Question: Consider the following graph:

nodes 1 to 6 are connected with a transition edge that have a direction and a volume property (red numbers). I'm looking for the right algorithm to find paths with a high volume. In the above example the output should be:
1. Path: [4,5,6] with a minimal volume of 17
2. Path: [1,2,3] with a minimal volume of 15
I've looked at <URL> but I'm not sure it's the right approach.
Any resources, comments or ideas would be appreciated.
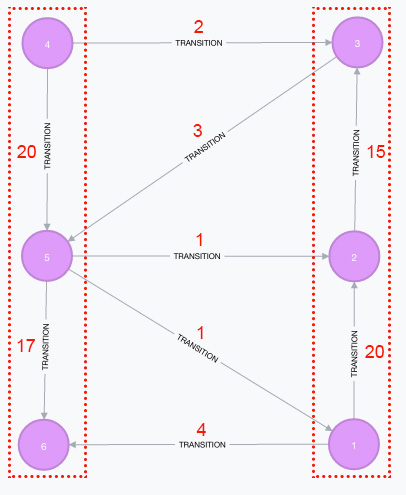
Answer: In the comments, you clarify that you are looking for "beaten" paths. I am assume this means that you are trying to contrast the paths with the average; for instance, looking for paths which can support weight at least e*w, where 0<e and w is the average edge weight. (You could have any number of contrast functions here, but the function you choose does not affect the algorithm.)
Then the algorithm to find all paths that meet this condition is incredibly simple and only takes O(m) time:
1. Loop over all edges to find the average weight. (Takes O(m) time.)
2. Calculate the threshold based on the average. (Takes O(1) time.)
3. Remove all edges which do not support the threshold weight. (Takes O(m) time.)
4. Any path in the resulting graph will be a member of the "widest path collection."
Consider that e=1.5. That is, you require that a beaten path support at least 1.5x the average edge weight. Then in graph you provided, you will loop over all the edges to find their average weight, and multiply this by e:
'''
((20+4)+15+3+(2+20)+(1+1+17))/9 = 9.2
9.2*1.5 = 13.8
'''
Then you loop over all edges, removing any that have weight less than 13.8. Any remaining paths in the graph are "beaten" paths.
If you then want to find the set of beaten paths with maximal length (that is, they are not "parts" of paths), the modified graph is must be a DAG (because a cycle can be repeated infinite times). If it is a DAG, you can find the set of all maximal paths by:
1. In your modified graph, select the set of all source nodes (no incoming edges).
2. From each of these source nodes, perform a DFS (allowing repeated visits to the same node).
3. Every time you get to a sink node (no outgoing edges), write down the path that you took to get here.
This will take up to O(IncompleteGamma[n,1]) time (super exponential), depending on your graph. That is, it is not very feasible.
An actually much simpler task is to find the widest paths between every pair of nodes. To do this:
1. Start from the modified graph.
2. Run Floyd-Warshall's, using pathWeight(i,j,k+1) = max[pathWeight(i,j,k), min[pathWeight(i,k+1,k), pathWeight(k+1,j,k)]] (that is, instead of adding the weights of two paths, you take the minimum volume they can support).